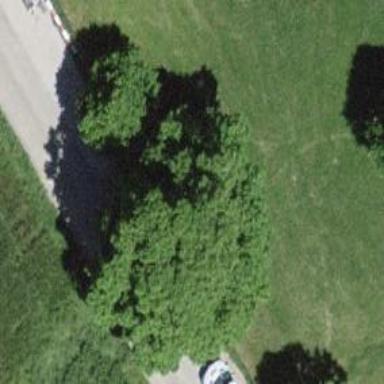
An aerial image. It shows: Deciduous broadleaved tree.